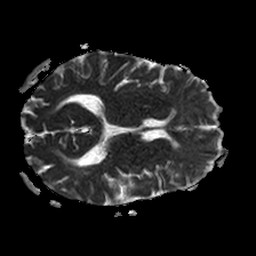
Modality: ADC
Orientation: axial
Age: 59
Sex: male
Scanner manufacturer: philips
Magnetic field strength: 1.5 T
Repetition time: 3.403 s
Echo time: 0.06922 s